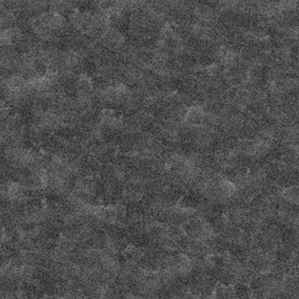
Label: frost